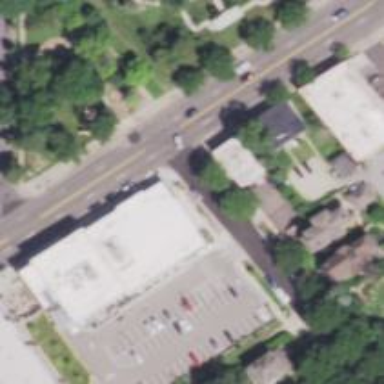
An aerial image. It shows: Supermarket located in building.